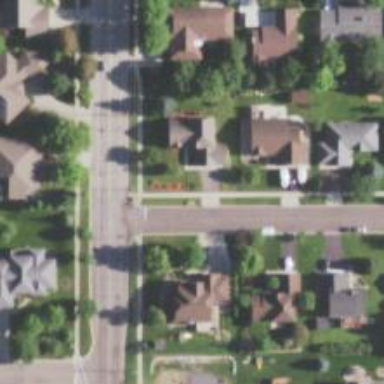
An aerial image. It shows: Residential road with sidewalk on the left.